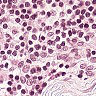
Metastatic tissue present: no